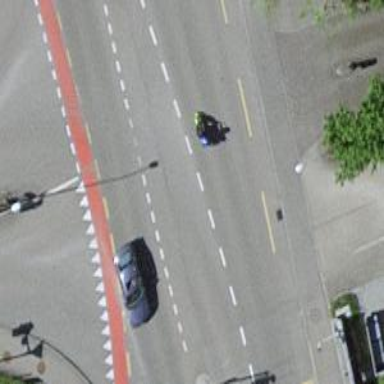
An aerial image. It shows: Asphalt road with primary highway designation. There are cycling tracks on both sides of the road.